Interaction volume radius: 5 \u00c5
Interaction volume height: 20 \u00c5
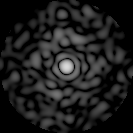
Disorder parameter: 0.8019